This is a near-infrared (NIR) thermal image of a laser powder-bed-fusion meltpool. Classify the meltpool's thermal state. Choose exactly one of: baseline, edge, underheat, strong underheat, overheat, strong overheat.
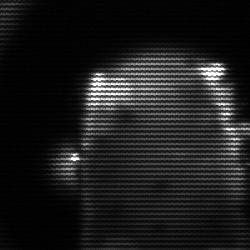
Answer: baseline